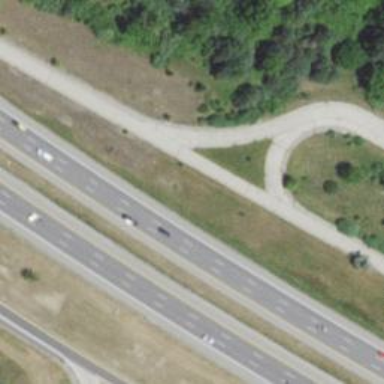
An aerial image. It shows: Asphalt surface.